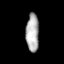
Tissue: prostate
Cell type: Myeloid cells
Senescence score: 0.7137
Nuclear area (px): 478
Mean DAPI intensity: 175.655